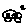
Label: car